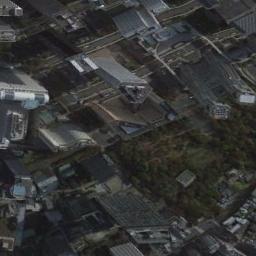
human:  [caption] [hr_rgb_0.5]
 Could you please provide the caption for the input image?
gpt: A commercial area has some buildings of different heights and some roads go through the commercial area and a grove of trees is also in the commercial area .

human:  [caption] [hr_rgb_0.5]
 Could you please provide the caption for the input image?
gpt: There are green Spaces around the building .

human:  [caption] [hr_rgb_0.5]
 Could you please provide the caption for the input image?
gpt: The commercial area is consist of many buildings .

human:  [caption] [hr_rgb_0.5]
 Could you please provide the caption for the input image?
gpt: In a business district there are many buildings of different heights and heights and several roads with many cars and some trees .

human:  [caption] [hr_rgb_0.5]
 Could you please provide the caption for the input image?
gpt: There are some green trees and some buildings on a commercial area .